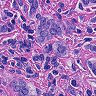
Metastatic tissue present: yes